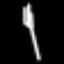
Label: fork